Question: I'm trying to show a badge on some 'UITabBarItem's that are configured with an image with 'UIImageRenderingModeAlwaysOriginal'. I'm doing this because the desired effect is something like a raised 'UITabBarItem' a-la Instagram. This is the code I'm using to test this (it's in a 'UITabBarController' category):
'''
- (void) replaceImageForTab:(int)itemIndex
defaultImage:(UIImage *)defaultImage
selectedImage:(UIImage *)selectedImage
title:(NSString *)title
{
NSArray *viewControllers = [self viewControllers];
UIViewController *vc = [viewControllers objectAtIndex:itemIndex];
[vc.tabBarItem setImage:[defaultImage imageWithRenderingMode:UIImageRenderingModeAlwaysOriginal]];
[vc.tabBarItem setSelectedImage:[selectedImage imageWithRenderingMode:UIImageRenderingModeAlwaysOriginal]];
[vc.tabBarItem setTitle:title];
[vc.tabBarItem setBadgeValue:@"1"];
}
'''
However, the badges images are shown clipped, like shown in here:

I think is because the badge is being added within the 'UITabBar''s 'UIView', and it is clipping its contents. But I can't modify that value since that's a private property. What other options do I have here?
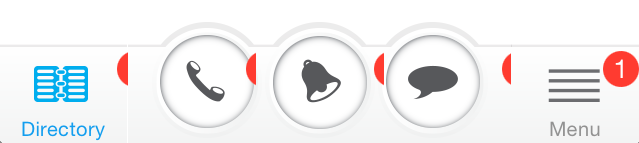
Answer: I haven't found a way to change the offset in the stock badges, so I had to roll out my own solution. It's not pretty, but it works (this is, again, on a 'UITabBarController' category):
'''
- (void) v_setBadgeValue:(NSString *)badgeValue inTab:(NSInteger)tabIndex
{
NSArray *viewControllers = [self viewControllers];
UIViewController *vc = [viewControllers objectAtIndex:tabIndex];
UITabBarItem *tabBarItem = vc.tabBarItem;
UIImage *normalImage = tabBarItem.image;
UIImage *selectedImage = tabBarItem.selectedImage;
UIImage *badgedNormalImage = [[self class] addBadgeWithValue:badgeValue toImage:normalImage];
UIImage *badgedSelectedImage = [[self class] addBadgeWithValue:badgeValue toImage:selectedImage];
[tabBarItem setImage:[badgedNormalImage imageWithRenderingMode:UIImageRenderingModeAlwaysOriginal]];
[tabBarItem setSelectedImage:[badgedSelectedImage imageWithRenderingMode:UIImageRenderingModeAlwaysOriginal]];
}
+ (UIImage *) addBadgeWithValue:(NSString *)badgeValue toImage:(UIImage *)image
{
//Here you have to create your badge view. Let's just use a red square for now
UIView *badgeView = [[UIView alloc] initWithFrame:CGRectMake(16, 3, 14, 14)];
[badgeView setBackgroundColor:[UIColor redColor]];
UIImageView *imageView = [[UIImageView alloc] initWithImage:image];
[imageView addSubview:badgeView];
UIGraphicsBeginImageContextWithOptions((imageView.bounds.size), NO, [[UIScreen mainScreen] scale]);
[imageView.layer renderInContext:UIGraphicsGetCurrentContext()];
UIImage *viewImage = UIGraphicsGetImageFromCurrentImageContext();
UIGraphicsEndImageContext();
return viewImage;
}
'''
Now you're in complete control of the badges offset and position, that's important if you, like me, have a very strange UITabBar to work with. This is the result: